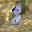
Label: 8